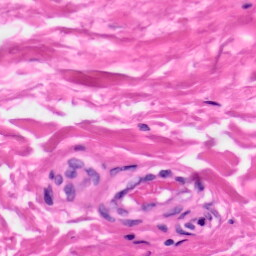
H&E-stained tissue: Skin